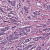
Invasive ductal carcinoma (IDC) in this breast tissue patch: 1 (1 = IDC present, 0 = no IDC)